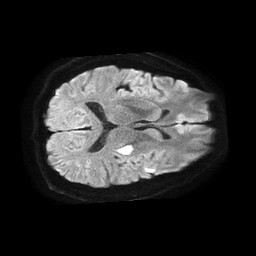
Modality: TRACE
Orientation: axial
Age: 43
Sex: male
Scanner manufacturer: philips
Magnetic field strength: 1.5 T
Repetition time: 4.6 s
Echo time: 0.09059 s